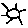
Label: sun